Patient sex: M
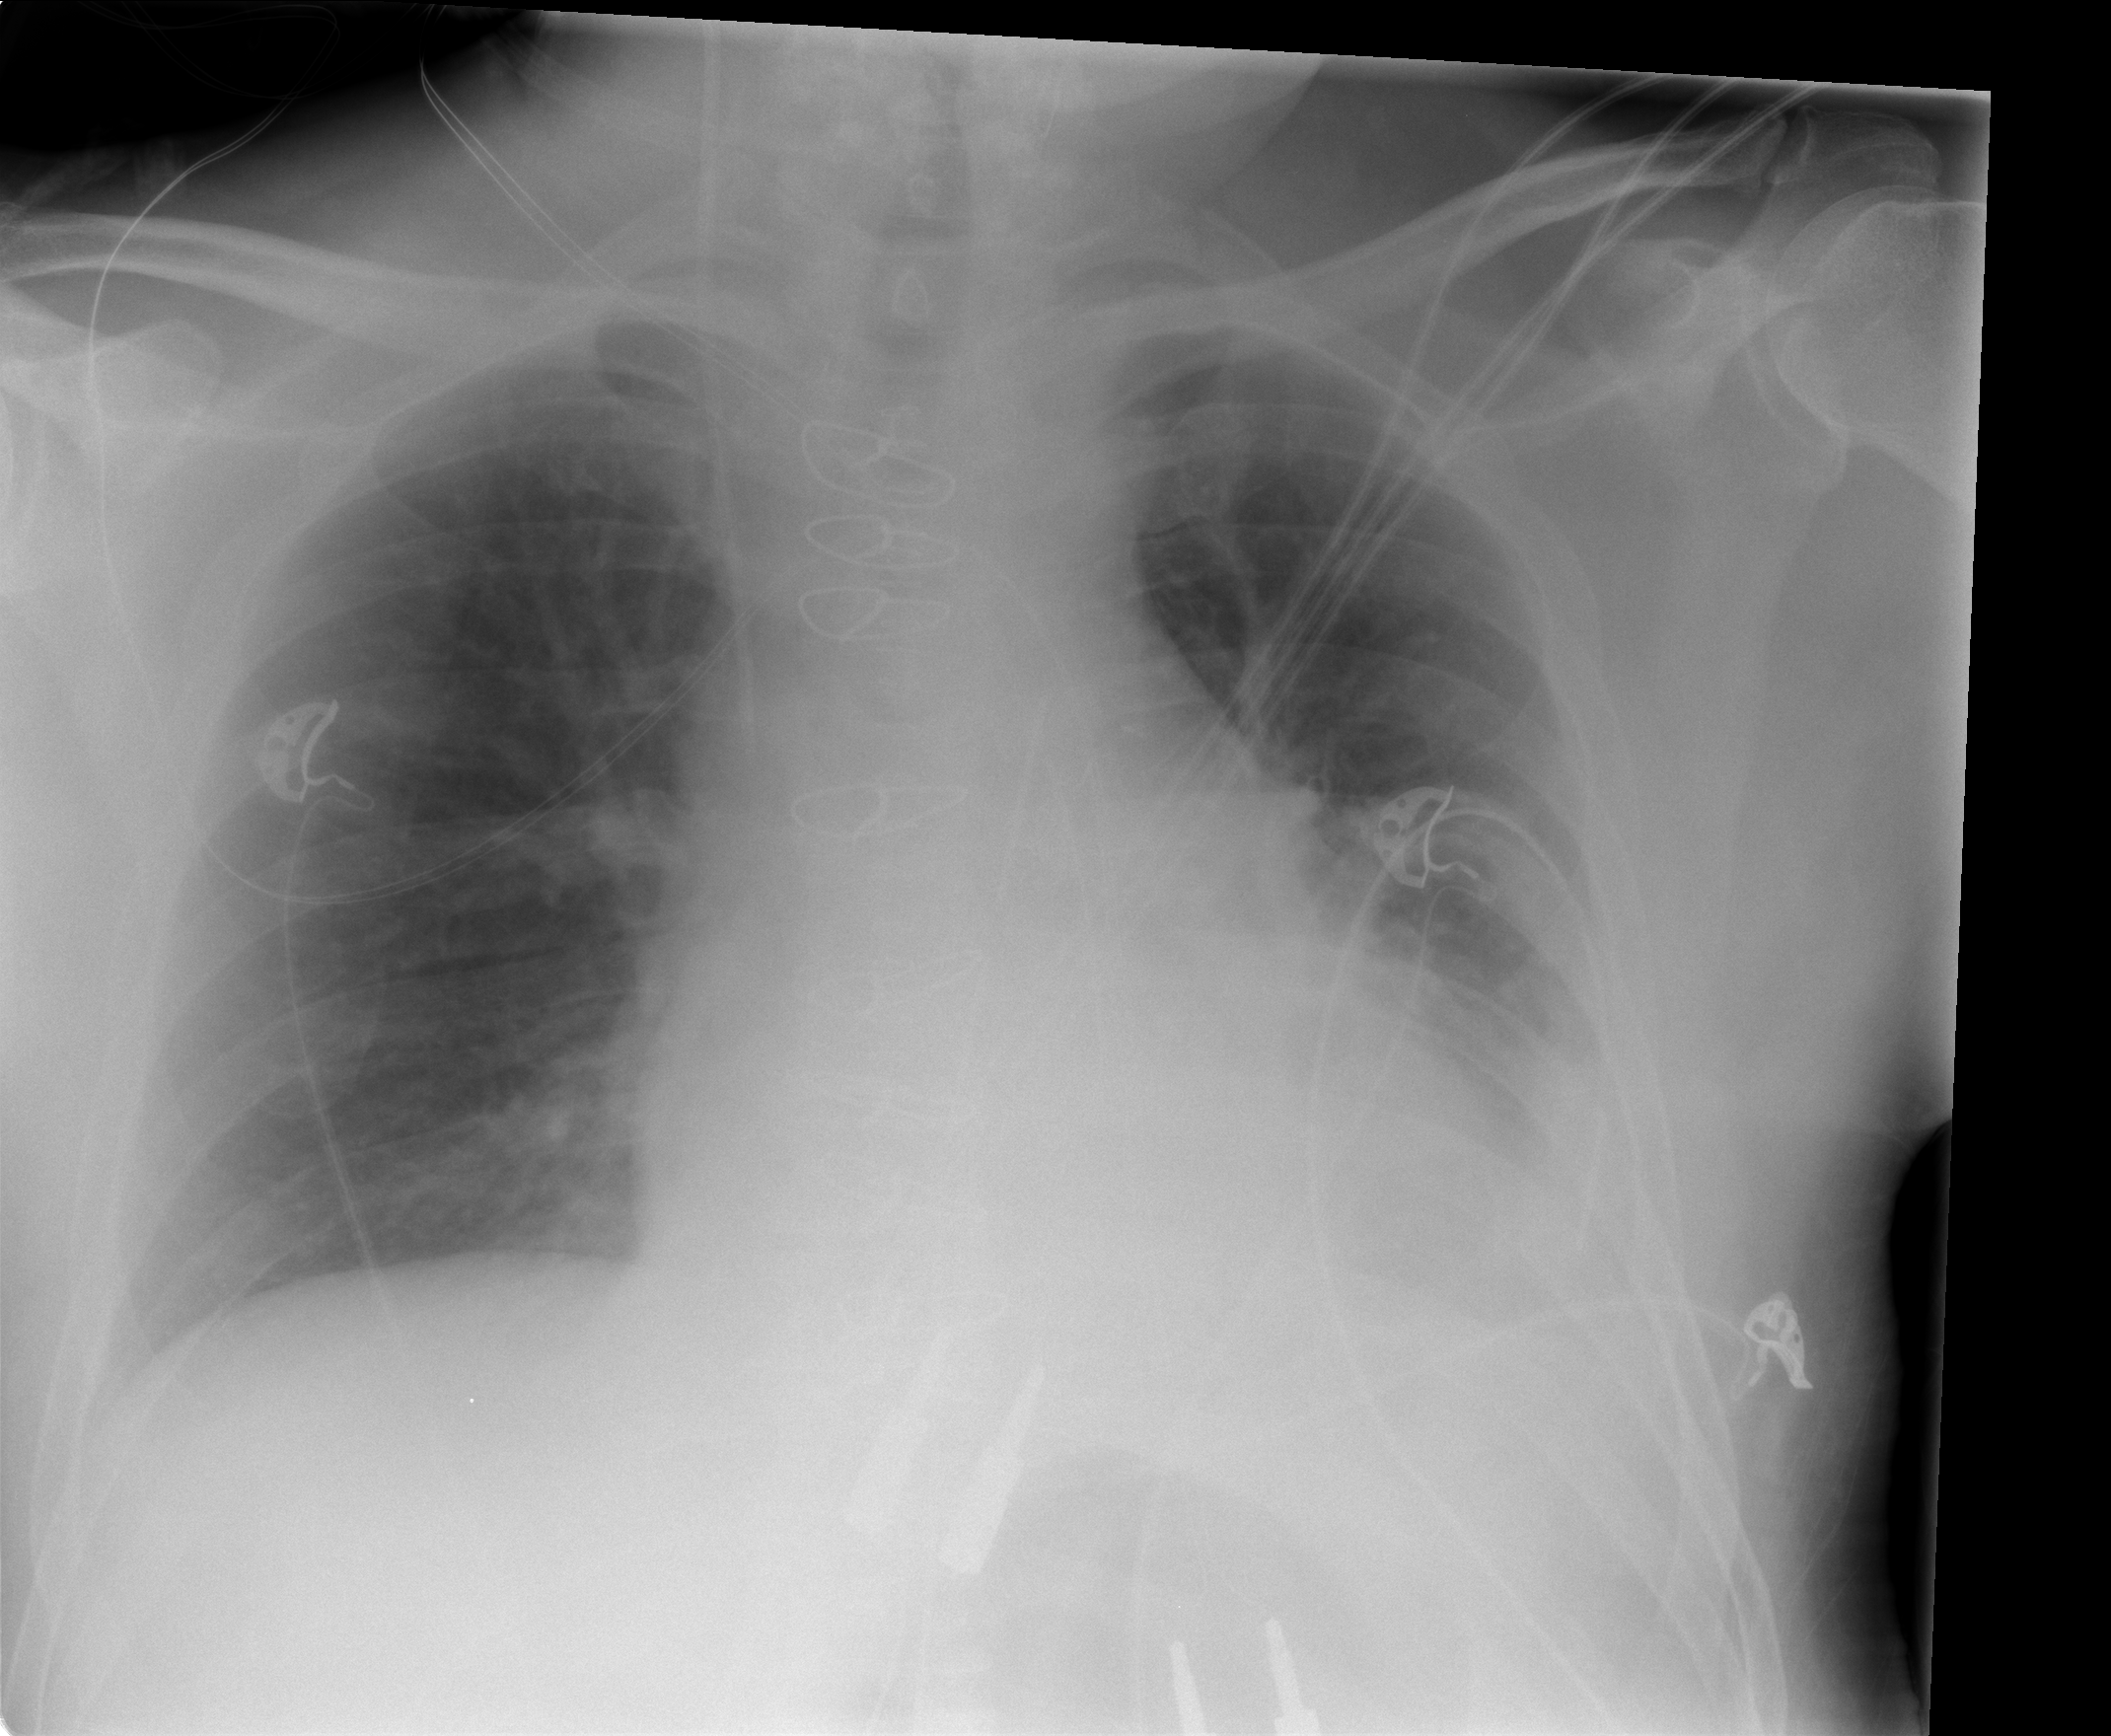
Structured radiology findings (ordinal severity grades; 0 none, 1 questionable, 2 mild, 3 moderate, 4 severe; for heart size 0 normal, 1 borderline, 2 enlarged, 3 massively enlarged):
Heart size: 2
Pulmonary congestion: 2
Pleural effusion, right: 0
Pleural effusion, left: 2
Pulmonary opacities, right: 0
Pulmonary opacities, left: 0
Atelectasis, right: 0
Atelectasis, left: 2